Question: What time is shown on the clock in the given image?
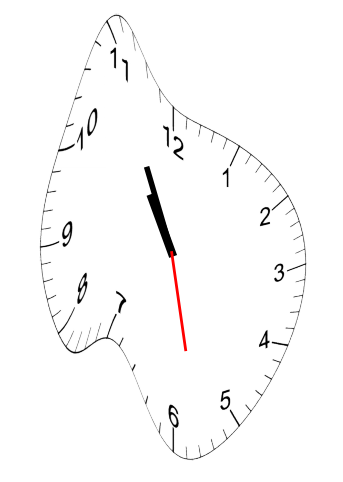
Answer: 10:55:28